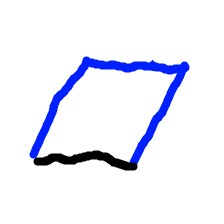
Shape: parallelogram